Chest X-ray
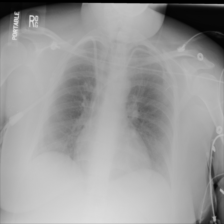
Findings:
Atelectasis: negative
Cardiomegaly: negative
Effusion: positive
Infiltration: negative
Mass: negative
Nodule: negative
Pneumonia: negative
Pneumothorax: negative
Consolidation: negative
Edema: negative
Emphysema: negative
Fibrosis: negative
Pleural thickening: negative
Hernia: negative